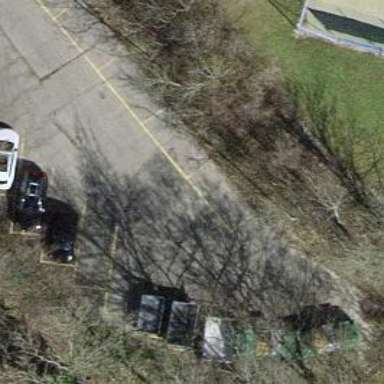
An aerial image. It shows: Parking area.